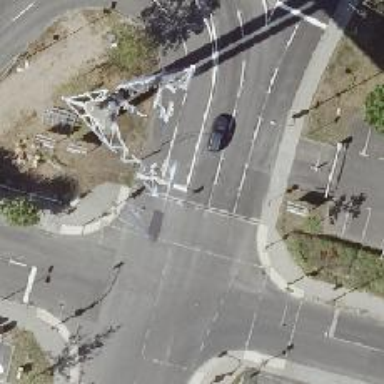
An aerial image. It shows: Road with traffic signals.